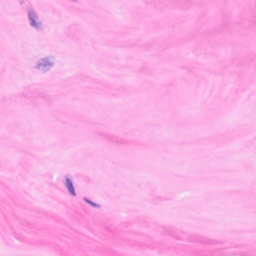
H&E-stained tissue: Breast